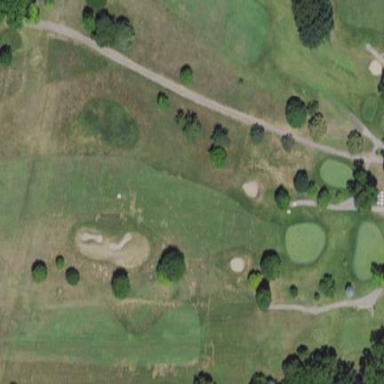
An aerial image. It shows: Grassy area designated as golf fairway.